Question: Ok, you can laugh now, but seriously, I can't find how to get the 'add item' box back.
Yes, the box here, then you click Add:

I closed it, and can't get it back, any ideas? I dare you to close yours!
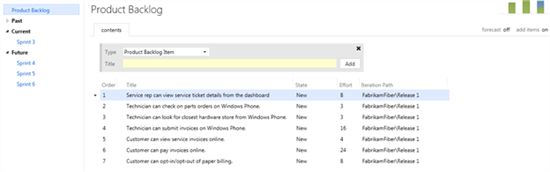
Answer: On the top right of your photo, underneath the velocity graph, there is a label that says . Click that, and the box should come back up.